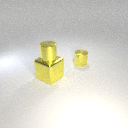
small yellow metal cylinder above large yellow metal cube